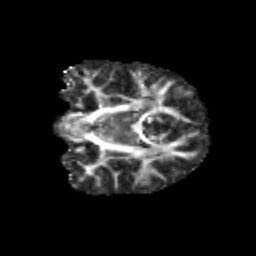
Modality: FA
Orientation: coronal
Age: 10
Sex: female
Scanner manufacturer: siemens
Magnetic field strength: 3 T
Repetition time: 3.8 s
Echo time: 0.07 s